Question: How to add view above navigation bar?
I have a custom navigation controller and I want to present a view above nav bar (like on the screen), so it should be visible on other ViewControllers
Would be great if the solution will be on storyboard.

Tried to add on UIWindow did't help.
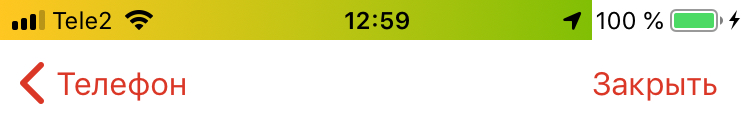
Answer: ## Swift 4.2, Xcode 10+
Okay, from what I can tell (via your comment reply, though it still isn't 100% clear), the best solution to your question would be to make the navigation bar transparent, such that you can see any navigationController-presented view controllers underneath it. For this, I'd suggest the following extension to 'UIViewController':
'''
extension UIViewController {
func setupTransparentNavigationBarWithBlackText() {
setupTransparentNavigationBar()
//Status bar text and back(item) tint to black
self.navigationController?.navigationBar.barStyle = .default
self.navigationController?.navigationBar.tintColor = .black
}
func setupTransparentNavigationBarWithWhiteText() {
setupTransparentNavigationBar()
//Status bar text and back(item) tint to white
self.navigationController?.navigationBar.barStyle = .blackTranslucent
self.navigationController?.navigationBar.tintColor = .white
}
func setupTransparentNavigationBar() {
self.navigationController?.navigationBar.setBackgroundImage(UIImage(), for: .default)
self.navigationController?.navigationBar.shadowImage = UIImage()
self.navigationController?.navigationBar.backgroundColor = .clear
self.navigationController?.navigationBar.isTranslucent = true
}
}
'''
Using either of the first two methods in 'viewWillAppear' of your 'UIViewController' subclasses will let you make the navigation bar completely transparent with the statusBar text + wifi/battery indicators black or white as desired. From this, you can then display anything the navigation bar by pinning your constraints to 'view.bounds.topAnchor'. E.g. for a transparent navigation controller with white 'statusBar' text:
'''
class YourViewController: UIViewController {
override func viewWillAppear(_ animated: Bool) {
setupTransparentNavigationBarWithWhiteText()
}
}
'''